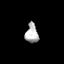
Tissue: lung
Cell type: Myeloid cells
Senescence score: 0.6065
Nuclear area (px): 234
Mean DAPI intensity: 183.97